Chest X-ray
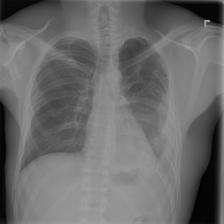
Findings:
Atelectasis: negative
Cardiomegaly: negative
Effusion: positive
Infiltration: positive
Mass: negative
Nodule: negative
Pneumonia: negative
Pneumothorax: negative
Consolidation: negative
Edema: negative
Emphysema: negative
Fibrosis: negative
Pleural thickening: negative
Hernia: negative